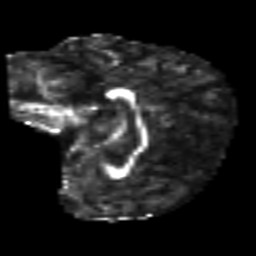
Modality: FA
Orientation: sagittal
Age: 44
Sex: female
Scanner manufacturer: siemens
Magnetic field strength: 3 T
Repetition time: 4.999 s
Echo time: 0.07946 s